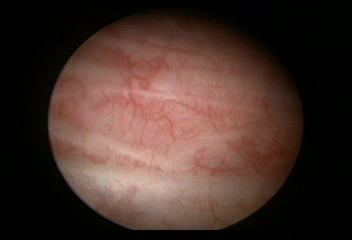
Modality: WLC
Class: Normal mucosa
Bladder cancer association: No